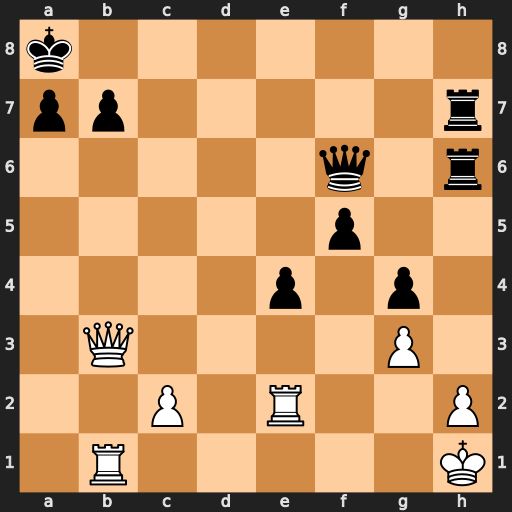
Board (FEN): k7/pp5r/5q1r/5p2/4p1p1/1Q4P1/2P1R2P/1R5K
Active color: w
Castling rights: -
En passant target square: -
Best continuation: Qg8+ Qd8 Qxd8#